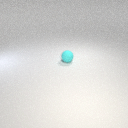
small cyan rubber sphere